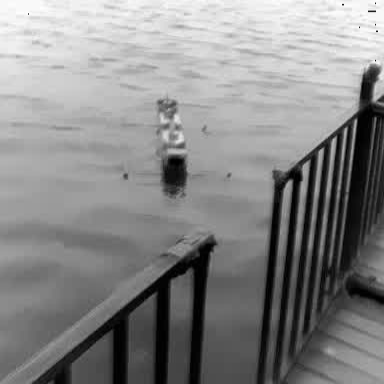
There is a container_ship in the infrared image.